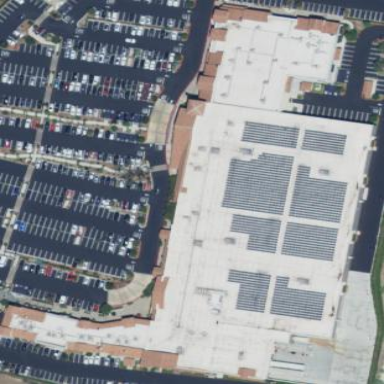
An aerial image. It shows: Retail building.